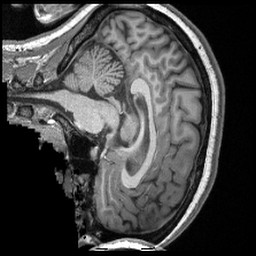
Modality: T1w
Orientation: sagittal